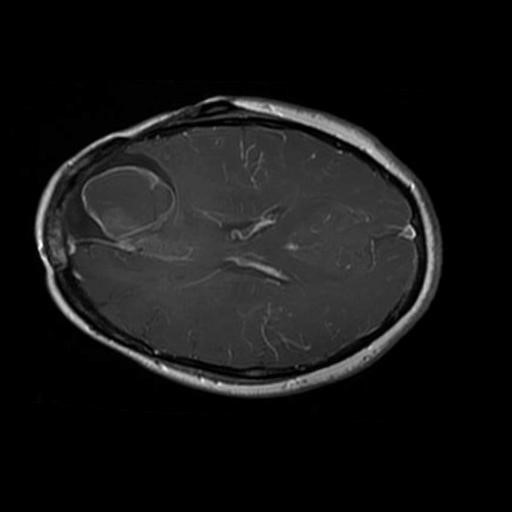
Label: brain_glioma